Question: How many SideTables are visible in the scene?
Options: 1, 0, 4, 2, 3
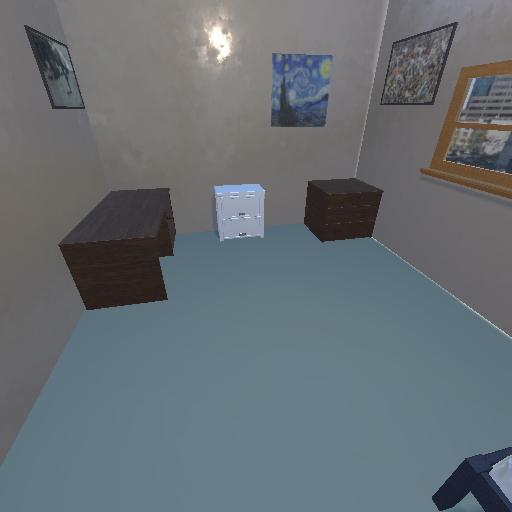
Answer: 1